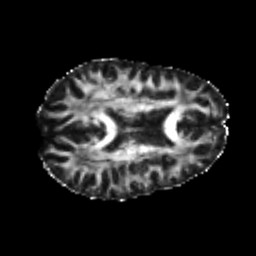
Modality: FA
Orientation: axial
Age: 24
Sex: female
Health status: healthy
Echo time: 0.074 s